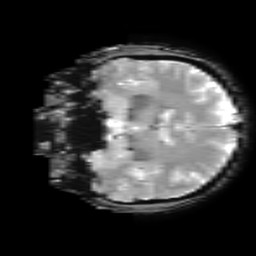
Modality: T2starw
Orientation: coronal
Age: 51
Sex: female
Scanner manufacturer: ge
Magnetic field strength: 3 T
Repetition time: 0.65 s
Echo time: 0.02 s